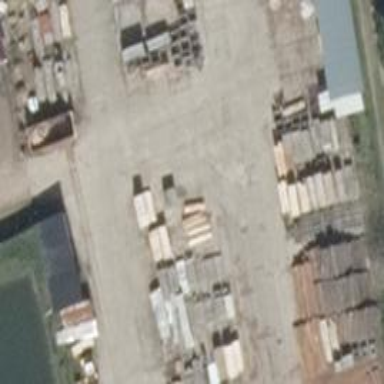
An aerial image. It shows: Sawmill focusing on works.